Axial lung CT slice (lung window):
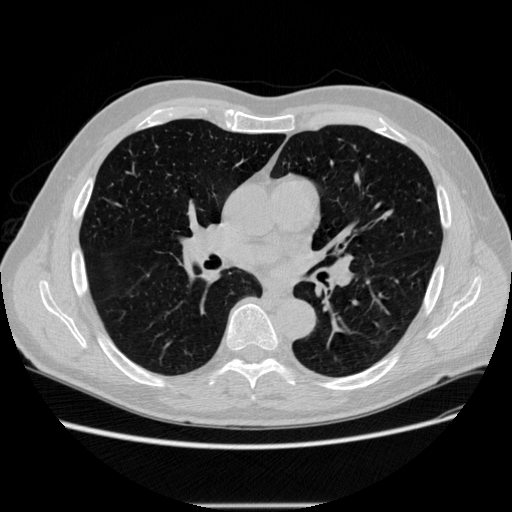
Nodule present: no